Field crop: maize
Growth stage: 2
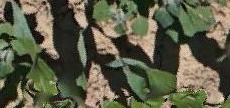
Species: maize